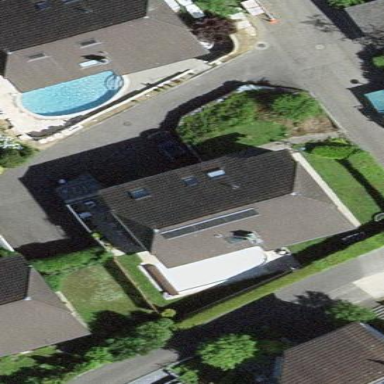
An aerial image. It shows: Simple and straightforward house.